Interaction volume radius: 10 \u00c5
Interaction volume height: 25 \u00c5
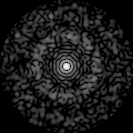
Disorder parameter: 0.8497